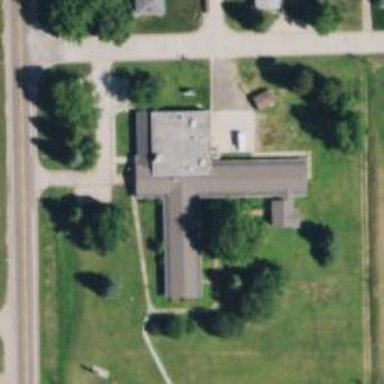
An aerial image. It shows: Nursing home.